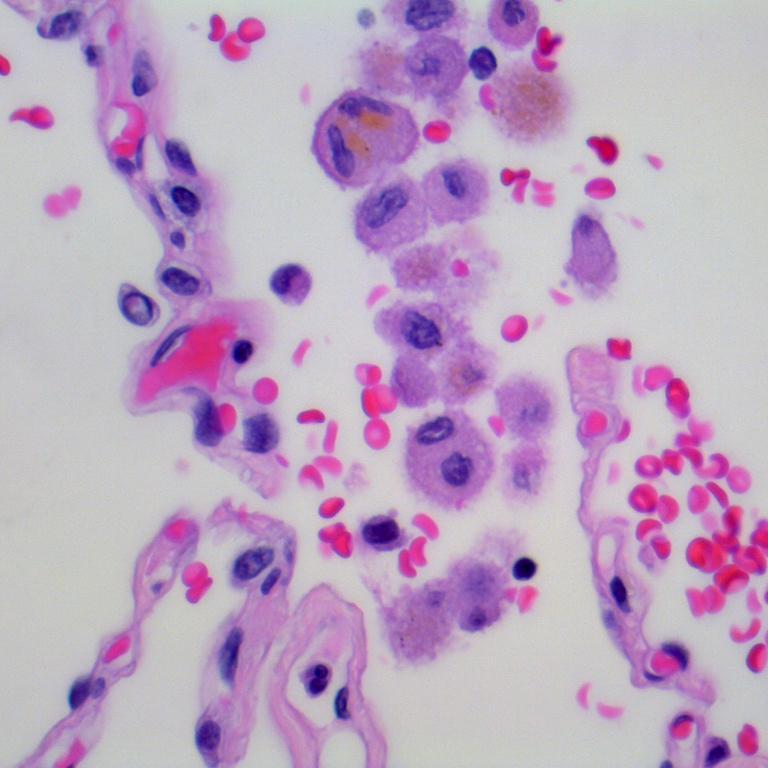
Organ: lung
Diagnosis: benign